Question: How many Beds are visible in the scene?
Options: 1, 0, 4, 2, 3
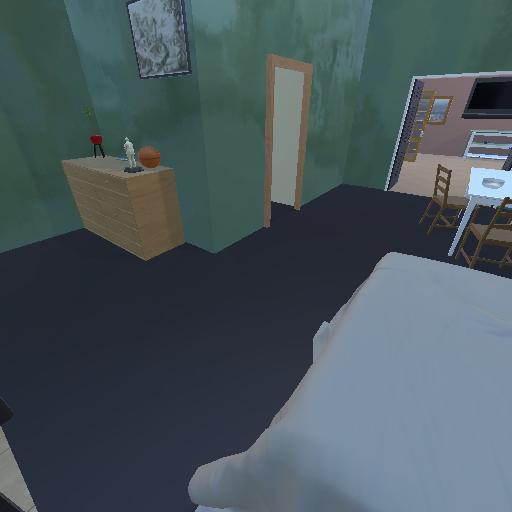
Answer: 1